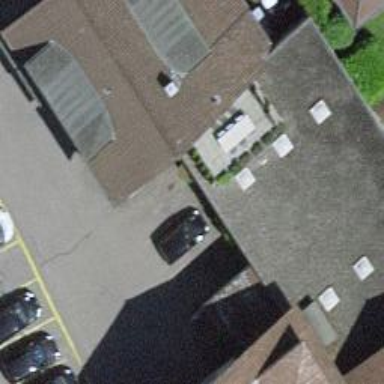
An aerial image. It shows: Café.